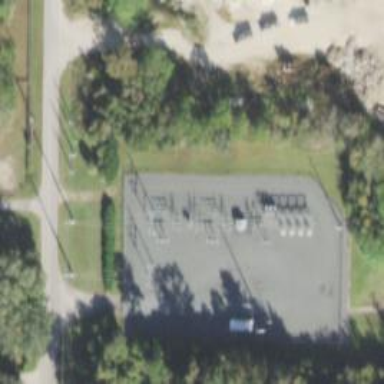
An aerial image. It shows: Outdoor distribution substation.